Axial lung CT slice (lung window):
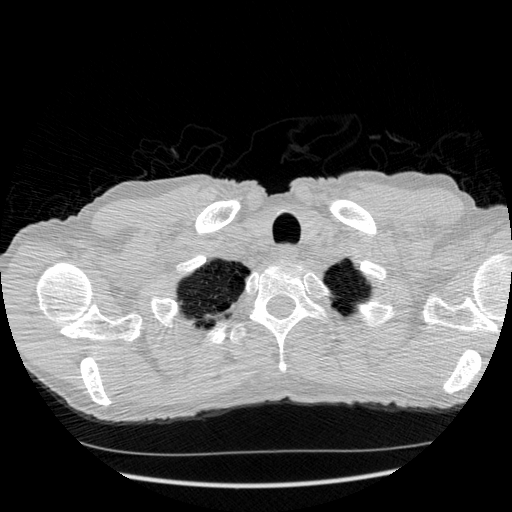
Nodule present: no